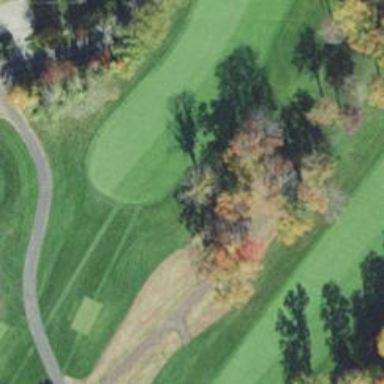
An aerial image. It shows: Path used for both walking and golf.